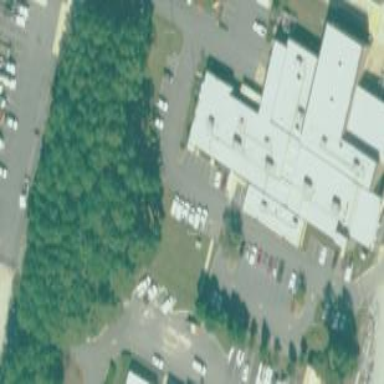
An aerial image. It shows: Commercial building.